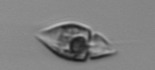
Label: Amphidinium